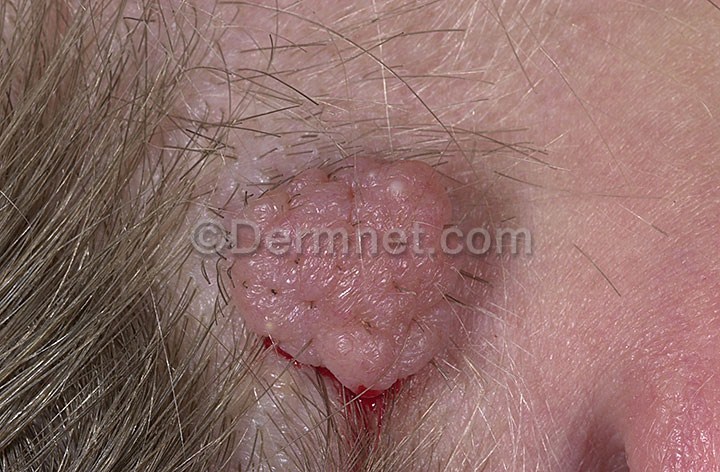
Disease: Melanoma Skin Cancer Nevi and Moles